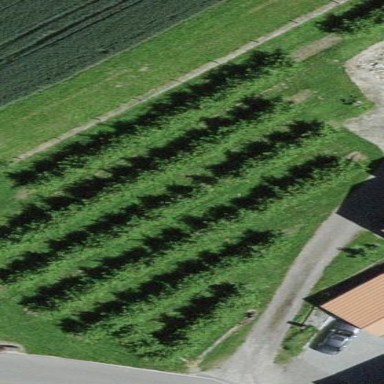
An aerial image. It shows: Orchard.